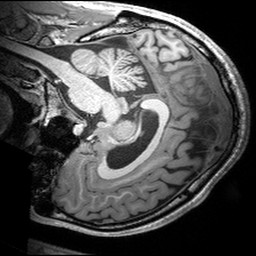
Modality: T1w
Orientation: sagittal
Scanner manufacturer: siemens
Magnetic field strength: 3 T
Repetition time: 2.53 s
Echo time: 0.00299 s